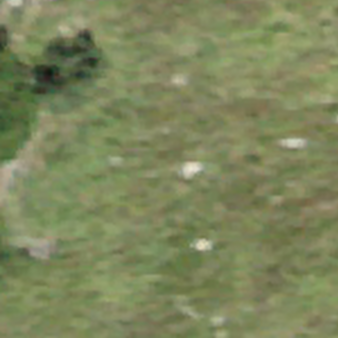
Label: other